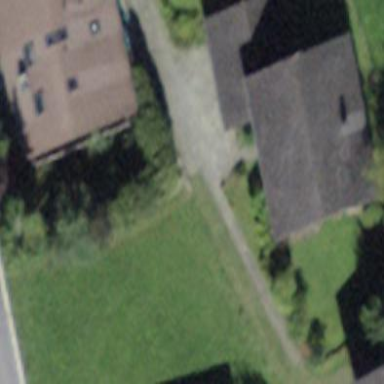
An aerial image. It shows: Residential building.